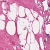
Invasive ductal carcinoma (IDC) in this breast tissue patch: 0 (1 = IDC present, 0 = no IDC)